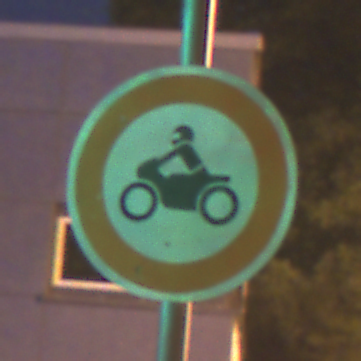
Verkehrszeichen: VerbotKraftraeder
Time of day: Night
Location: Outdoor (Urban)
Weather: PartlyCloudy
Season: NotSpecified
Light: Artificial